Question: I have used only single textbox and put it in loop so it will create multiple tetxbox.
I a receiving data from servlet i.e. list of items(cart items) and displaying it on jsp page.
JSP Code :
'''
<%
List<Product> prodList = (List<Product>)request.getAttribute("productList");
Float totalbill = 0.0f;
%>
<%
for(Product p : prodList)
{
%>
<tr >
<td width="226" rowspan="3" ><img src="product_images/<%=p.getpImage() %>" width="100px" height="100px" alt="No Image" /></td>
<td colspan="7" ><%= p.getpName() %><a onclick="removeProductById(<%= p.getpId()%>);" title="Remove From Cart" > <img alt="" src="images/delete.png" height="25px" width="25px"></a></td>
</tr>
<tr style="height: 28px;">
<td colspan="6" ><div align="right"><%=p.getpPrice() %>0 &nbsp;&nbsp;&nbsp; x &nbsp;&nbsp;&nbsp; </div></td>
<td style="border-left:0px;"> <input type="text" value="<%=p.getQty() %>" id="txtqty" name="txtqty"><a onclick="updateProductById(<%= p.getpId() %>,updateqty());" href="#" title="Update Quantity"> <img alt="Updt" src="images/updatecart.png" height="25px" width="25px"> </a></td>
</tr>
<tr style="height: 28px;">
<td colspan="7" style="padding-right: 10px;font-size:15px;"><div align="center">Sub Total : &nbsp;&nbsp;&nbsp;<%=p.getQty() * p.getpPrice() %>0</div></td>
<% totalbill= totalbill + p.getQty() * p.getpPrice();%>
</tr>
<%
}
%>
'''
so this will create dynamic data and display on page.
I have used 2 functions on that page to call servlet and set quantity :
'''
function updateqty()
{
var qty = document.getElementById("txtqty").value;
return qty;
}
function updateProductById(pId,pqty)
{
var qty = document.getElementById("txtqty").value;
$.getJSON("updatecart?pid=" + pId + "&minqty="+ pqty +"&rand=" + Math.floor((Math.random()*100)+1), function(json) {
alert(json.msg);
window.location.reload();
});
}
'''
so when updateqty() function calls it takes value of first textbox and pass it to servlet but I want that it will take value of that only tetxbox which is clicked.
In short it takes first tetxbox value whether I click on last item tetxbox or any middle.
Page Screenshot

So any help Please...
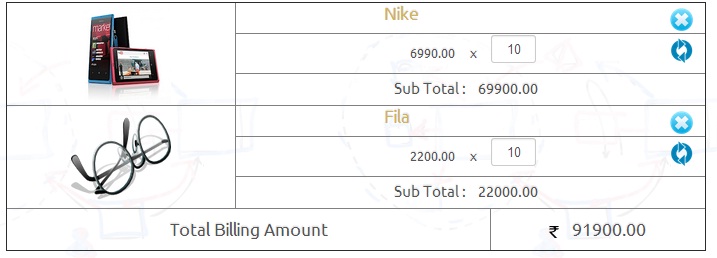
Answer: When u generating id's made them dynamic like var tid = "T"+i; and @ anchor click use same id in parameter - updateProductById(<%= p.getpId() %>,updateqty(tid));
'''
function updateqty(id)
{
var qty = document.getElementById(id).value;
return qty;
}
'''
At the JSP loop where you adding the id and func do this ..
'''
<%
String id ="T";int i=0;
for(Product p : prodList)
{
%>
<tr >
<td width="226" rowspan="3" ><img src="product_images/<%=p.getpImage() %>" width="100px" height="100px" alt="No Image" /></td>
<td colspan="7" ><%= p.getpName() %><a onclick="removeProductById(<%= p.getpId()%>);" title="Remove From Cart" > <img alt="" src="images/delete.png" height="25px" width="25px"></a></td>
</tr>
<tr style="height: 28px;">
<td colspan="6" ><div align="right"><%=p.getpPrice() %>0 &nbsp;&nbsp;&nbsp; x &nbsp;&nbsp;&nbsp; </div></td>
<td style="border-left:0px;"> <input type="text" value="<%=p.getQty() %>" id="<%=id+i%>" name="txtqty"><a onclick="updateProductById(<%= p.getpId() %>,updateqty('<%=id+i%>'));" href="#" title="Update Quantity"> <img alt="Updt" src="images/updatecart.png" height="25px" width="25px"> </a></td>
</tr>
<tr style="height: 28px;">
<td colspan="7" style="padding-right: 10px;font-size:15px;"><div align="center">Sub Total : &nbsp;&nbsp;<%=p.getQty() * p.getpPrice() %>0</div></td>
<% totalbill= totalbill + p.getQty() * p.getpPrice();%>
</tr>
<%
i++;
}
%>
'''